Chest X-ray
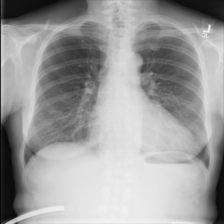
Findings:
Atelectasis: negative
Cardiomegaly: positive
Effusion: negative
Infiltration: negative
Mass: negative
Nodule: negative
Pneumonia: negative
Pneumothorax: negative
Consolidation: negative
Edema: negative
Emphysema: negative
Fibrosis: negative
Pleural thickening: negative
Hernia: negative